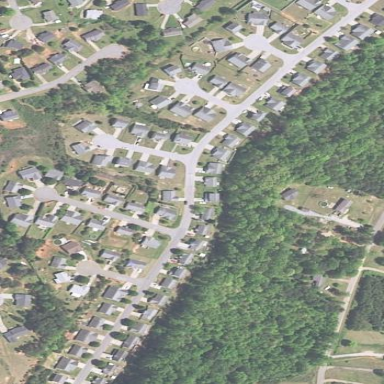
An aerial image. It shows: Residential area within neighborhood.